Field crop: tomato
Growth stage: 1
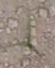
Species: cyperus